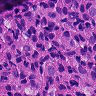
Metastatic tissue present: yes